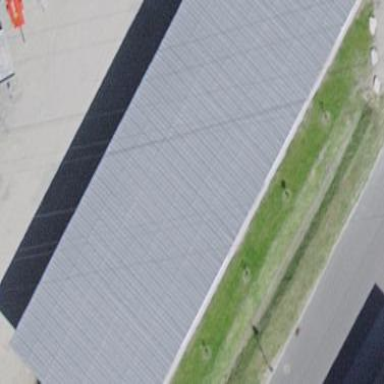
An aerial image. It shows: Industrial building.